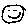
Label: smiley face